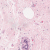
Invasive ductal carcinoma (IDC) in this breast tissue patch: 0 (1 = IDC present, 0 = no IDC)